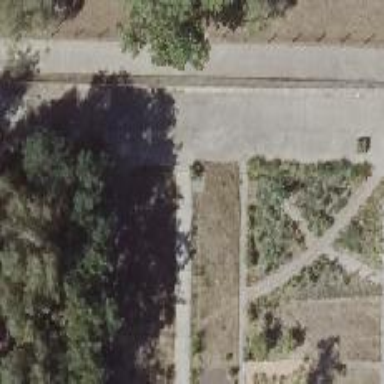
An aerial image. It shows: Concrete footway.